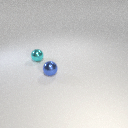
small blue metal sphere to the right of small cyan metal sphere